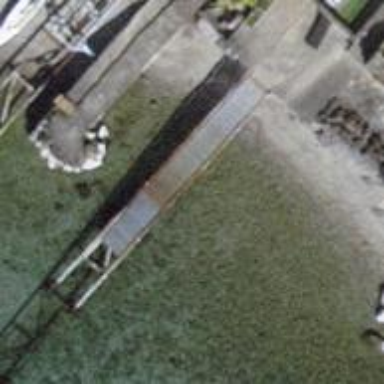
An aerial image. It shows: Man-made pier.